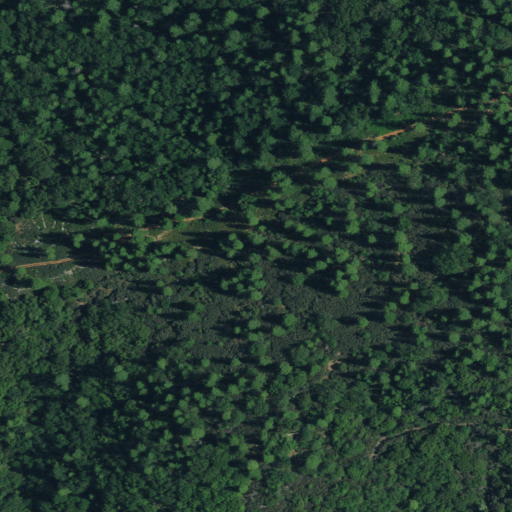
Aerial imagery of mountain in California named Race Track Hill containing evergreen forest and mixed forest